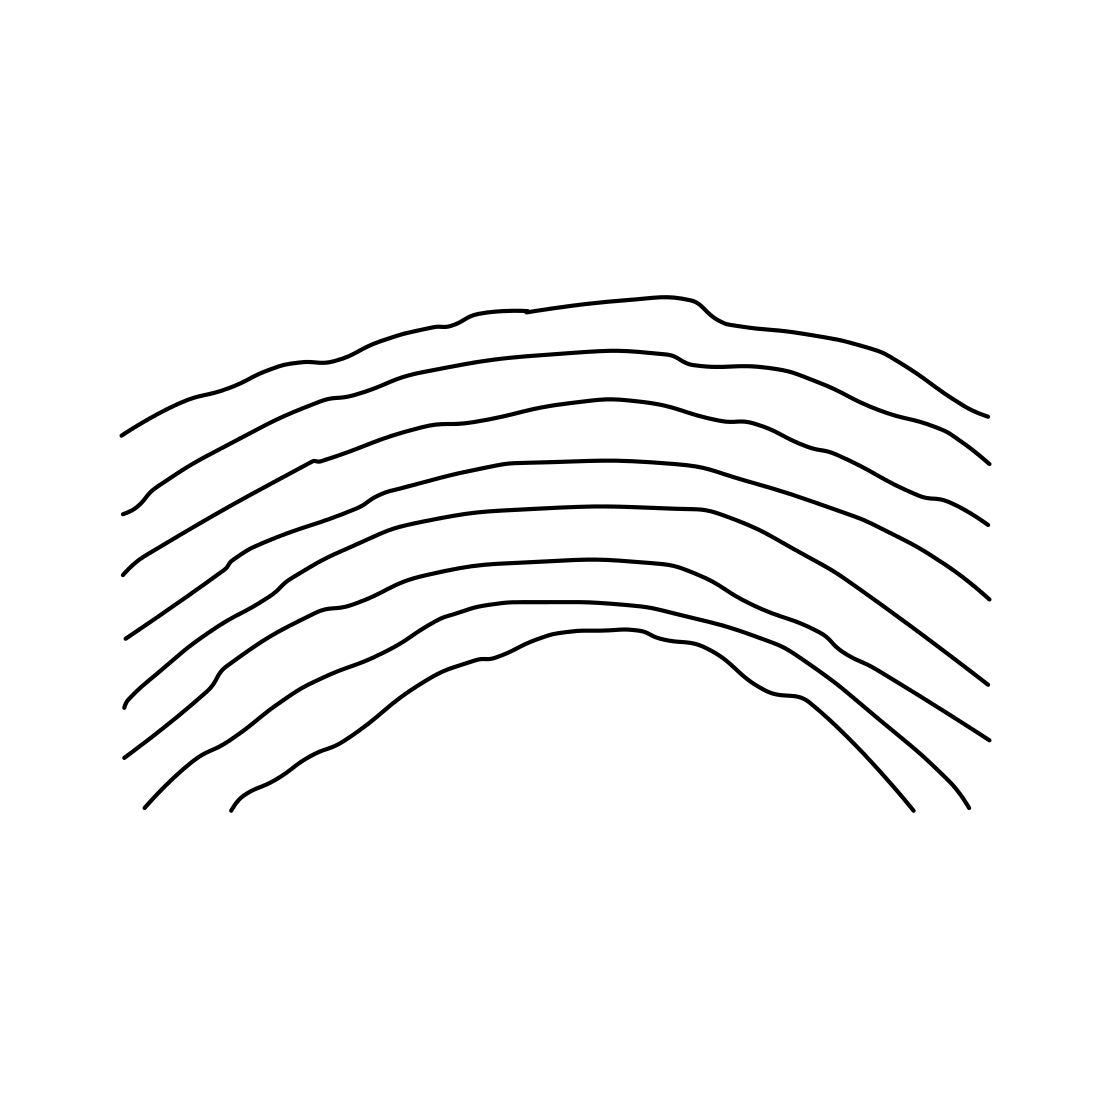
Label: rainbow